Field crop: tomato
Growth stage: 1
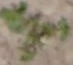
Species: portulaca